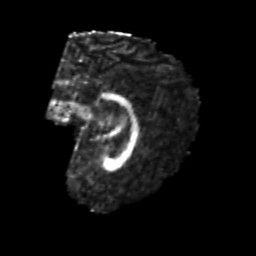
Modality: FA
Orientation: sagittal
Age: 22
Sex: female
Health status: healthy
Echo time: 0.074 s